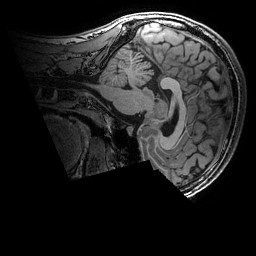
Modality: T1w
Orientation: sagittal
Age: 19
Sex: female
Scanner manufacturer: ge
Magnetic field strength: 3 T
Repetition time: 0.007 s
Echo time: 0.00342 s